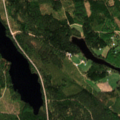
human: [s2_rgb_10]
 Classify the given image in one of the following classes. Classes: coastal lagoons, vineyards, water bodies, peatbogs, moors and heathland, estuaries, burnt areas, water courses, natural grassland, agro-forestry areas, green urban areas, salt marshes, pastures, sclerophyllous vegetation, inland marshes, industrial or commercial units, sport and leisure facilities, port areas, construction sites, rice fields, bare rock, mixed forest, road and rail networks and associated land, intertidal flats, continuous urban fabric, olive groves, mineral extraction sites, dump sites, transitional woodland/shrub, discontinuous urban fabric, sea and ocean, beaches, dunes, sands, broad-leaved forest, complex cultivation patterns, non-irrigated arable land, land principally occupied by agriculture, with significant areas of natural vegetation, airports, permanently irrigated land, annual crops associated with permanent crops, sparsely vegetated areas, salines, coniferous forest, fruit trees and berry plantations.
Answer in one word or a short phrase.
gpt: coniferous forest, mixed forest, transitional woodland/shrub, water bodies